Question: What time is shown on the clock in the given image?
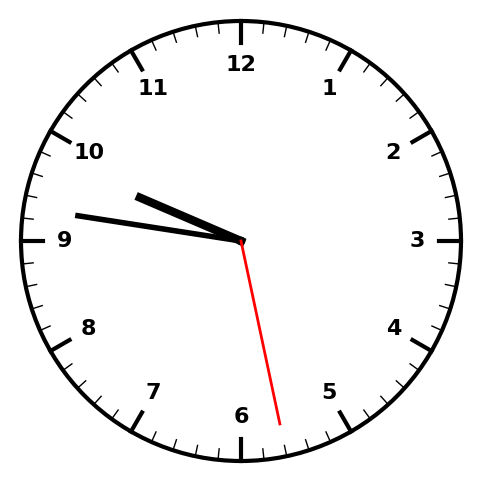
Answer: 09:46:28